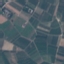
Land use / land cover class: PermanentCrop